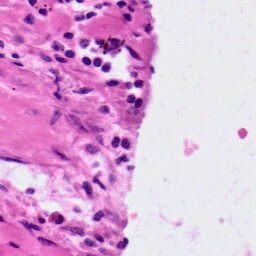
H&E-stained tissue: Lung